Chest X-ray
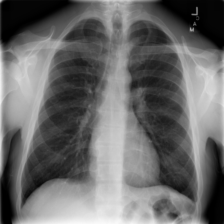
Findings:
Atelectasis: negative
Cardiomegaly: negative
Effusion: negative
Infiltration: negative
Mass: negative
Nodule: negative
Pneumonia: negative
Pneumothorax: negative
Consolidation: negative
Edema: negative
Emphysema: negative
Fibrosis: negative
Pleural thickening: negative
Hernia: negative